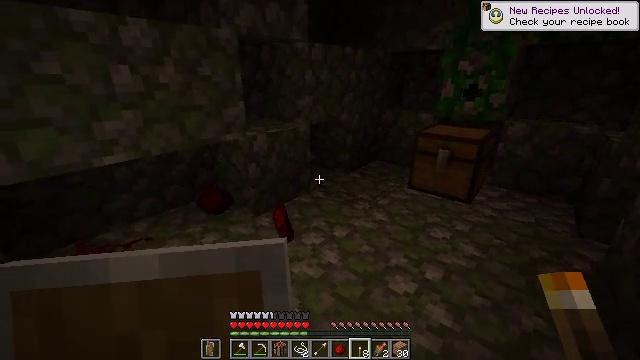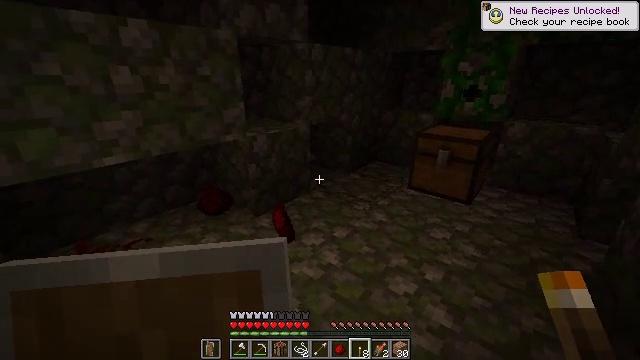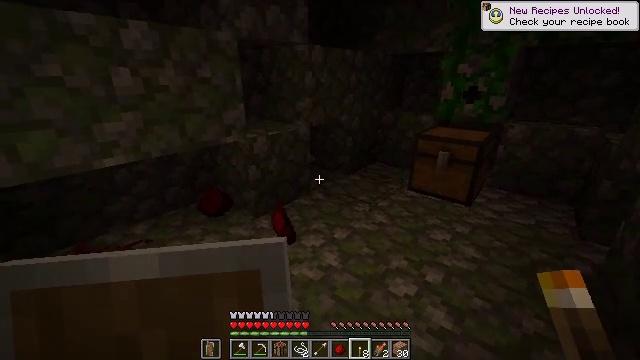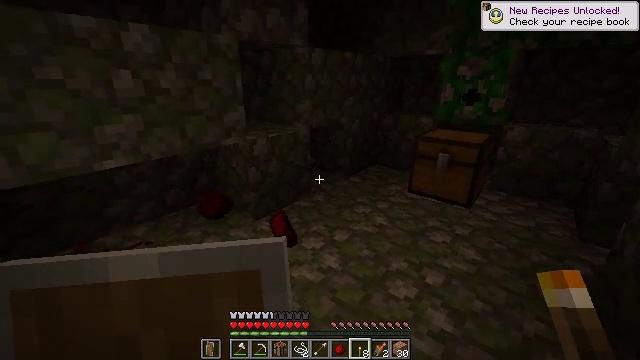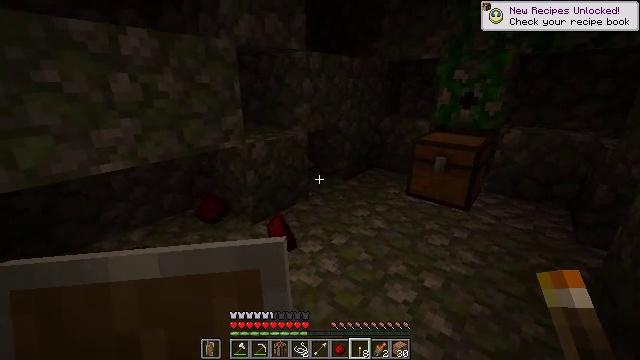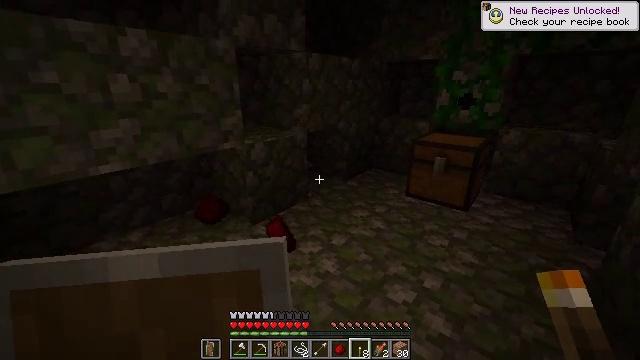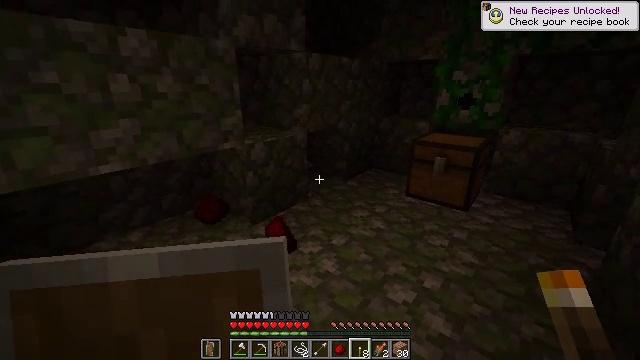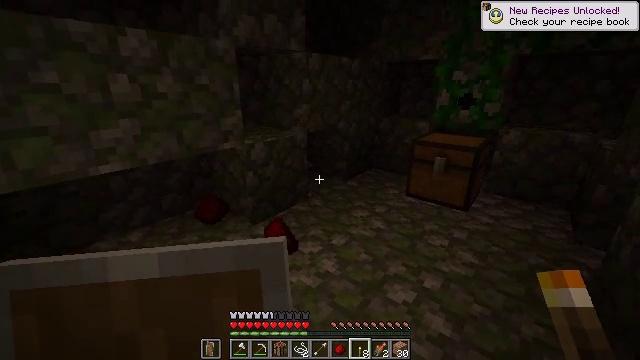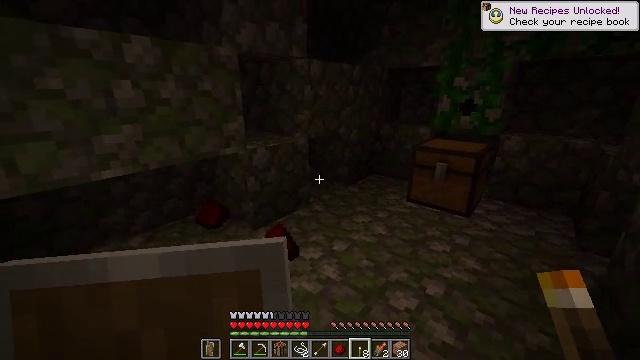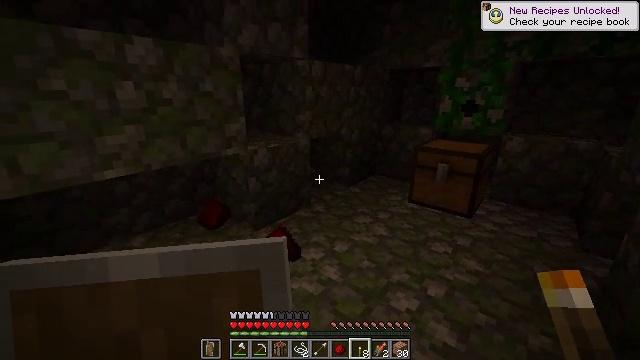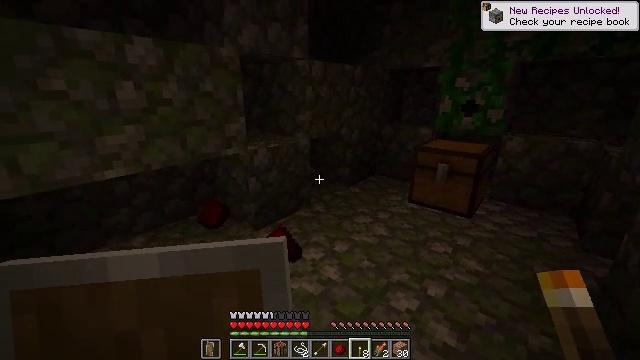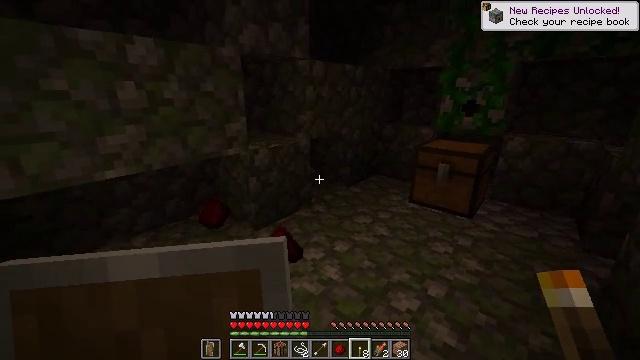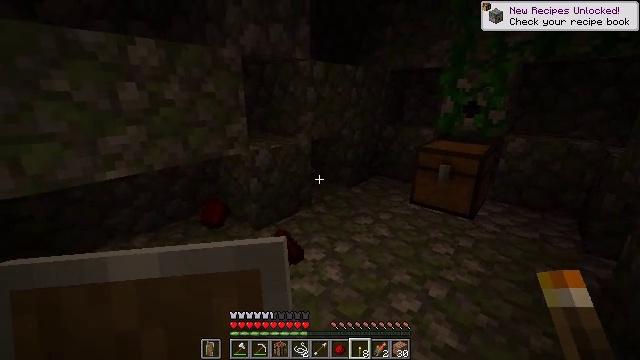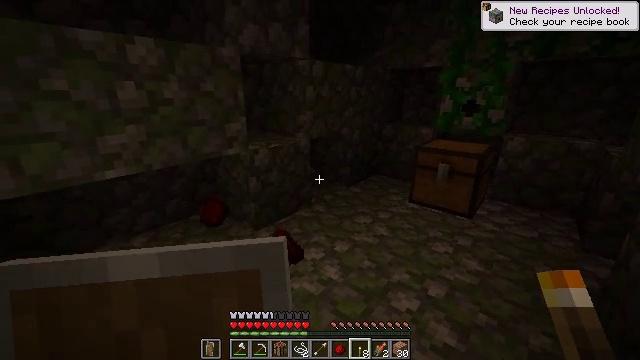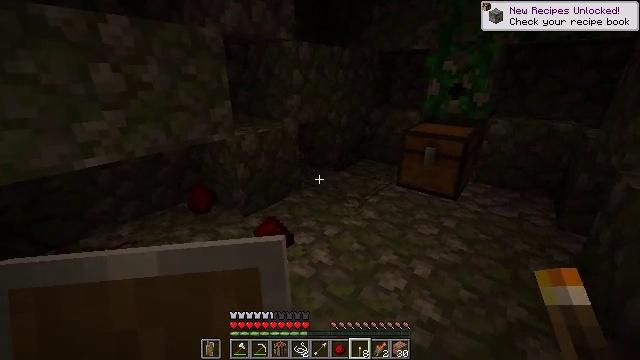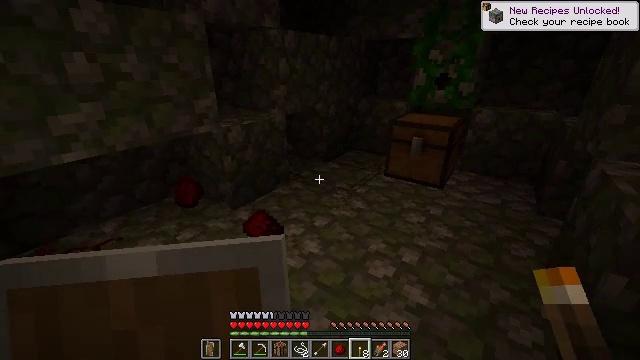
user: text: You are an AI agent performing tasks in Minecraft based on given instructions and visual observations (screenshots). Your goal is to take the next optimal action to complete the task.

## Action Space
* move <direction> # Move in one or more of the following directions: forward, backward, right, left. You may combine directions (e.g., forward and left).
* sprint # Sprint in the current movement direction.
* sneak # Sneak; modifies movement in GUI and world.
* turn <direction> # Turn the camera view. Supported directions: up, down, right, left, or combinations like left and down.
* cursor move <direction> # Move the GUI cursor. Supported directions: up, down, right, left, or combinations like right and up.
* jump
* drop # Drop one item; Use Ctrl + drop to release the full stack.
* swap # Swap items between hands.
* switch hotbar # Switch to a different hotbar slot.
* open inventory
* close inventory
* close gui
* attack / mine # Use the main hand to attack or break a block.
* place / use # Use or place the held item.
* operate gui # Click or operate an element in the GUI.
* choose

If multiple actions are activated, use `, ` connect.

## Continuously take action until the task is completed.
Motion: motion action
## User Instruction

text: Destroy the tripwire to deactivate the trap.
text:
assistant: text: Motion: no_op
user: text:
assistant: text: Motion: no_op
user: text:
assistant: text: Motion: no_op
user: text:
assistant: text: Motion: no_op
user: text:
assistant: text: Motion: no_op
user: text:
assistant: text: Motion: no_op
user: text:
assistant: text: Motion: no_op
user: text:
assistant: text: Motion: turn up
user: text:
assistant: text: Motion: no_op
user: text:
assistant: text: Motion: no_op
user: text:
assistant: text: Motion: no_op
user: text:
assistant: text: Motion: no_op
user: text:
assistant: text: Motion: no_op
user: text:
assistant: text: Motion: turn right and down
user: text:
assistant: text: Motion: turn right and down
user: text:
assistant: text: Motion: turn right
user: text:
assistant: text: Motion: no_op
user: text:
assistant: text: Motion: no_op
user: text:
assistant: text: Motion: no_op
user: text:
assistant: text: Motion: attack / mine
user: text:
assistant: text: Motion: attack / mine
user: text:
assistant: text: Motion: attack / mine
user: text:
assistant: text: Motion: attack / mine
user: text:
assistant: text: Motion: attack / mine
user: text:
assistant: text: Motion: attack / mine
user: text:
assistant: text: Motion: attack / mine
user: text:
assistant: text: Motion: attack / mine
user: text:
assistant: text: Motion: turn right
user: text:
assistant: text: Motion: turn right and down
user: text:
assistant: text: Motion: turn right